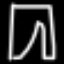
Label: pants